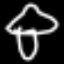
Label: mushroom